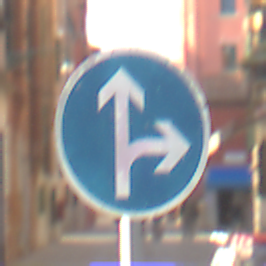
Verkehrszeichen: VorgeschriebeneFahrtrichtungGeradeausOderRechts
Umgebung: Outdoor, Urban
Tageszeit: Midday
Wetter: Clear
Licht: Natural
Jahreszeit: NotSpecified
Kontrast: HighContrast